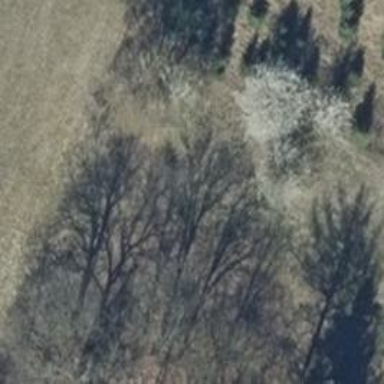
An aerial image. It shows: Deciduous broadleaved tree.